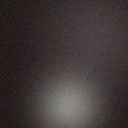
Screen state: off